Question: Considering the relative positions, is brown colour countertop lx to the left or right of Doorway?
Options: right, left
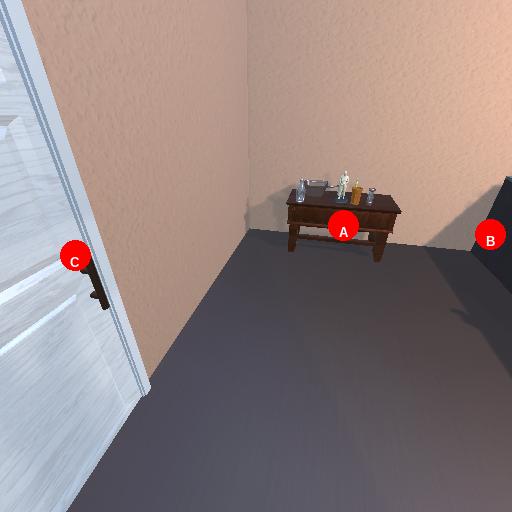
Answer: right